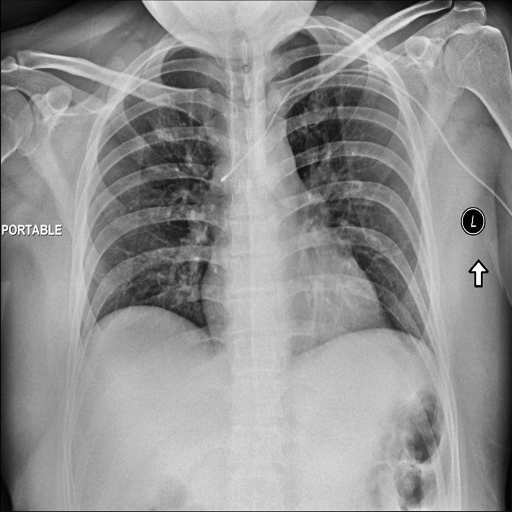
Finding: NORMAL